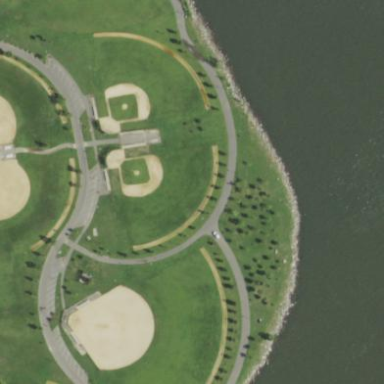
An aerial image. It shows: Baseball pitch for leisure land activities.